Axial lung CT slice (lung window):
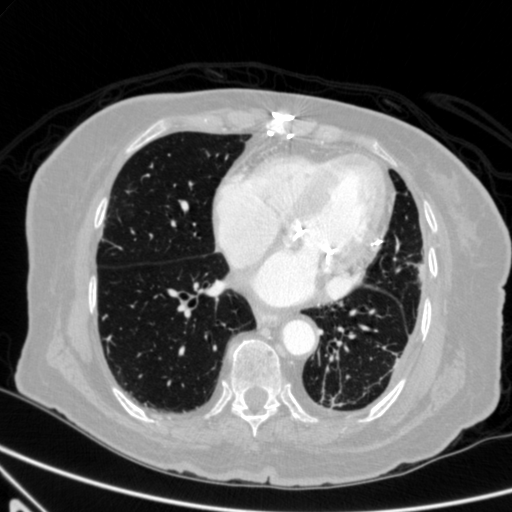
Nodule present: no